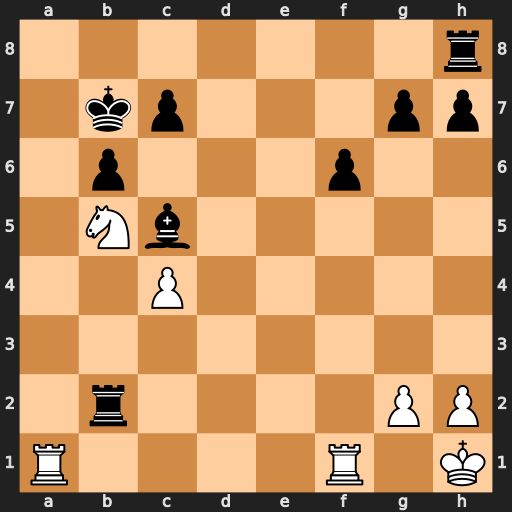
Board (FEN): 7r/1kp3pp/1p3p2/1Nb5/2P5/8/1r4PP/R4R1K
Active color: w
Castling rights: -
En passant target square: -
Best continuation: Ra7+ Kb8 Rfa1